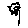
Label: flower